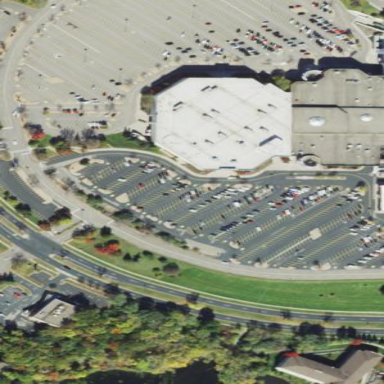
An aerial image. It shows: Parking area with surface.